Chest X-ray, AP view. Patient: 54 years old, sex M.
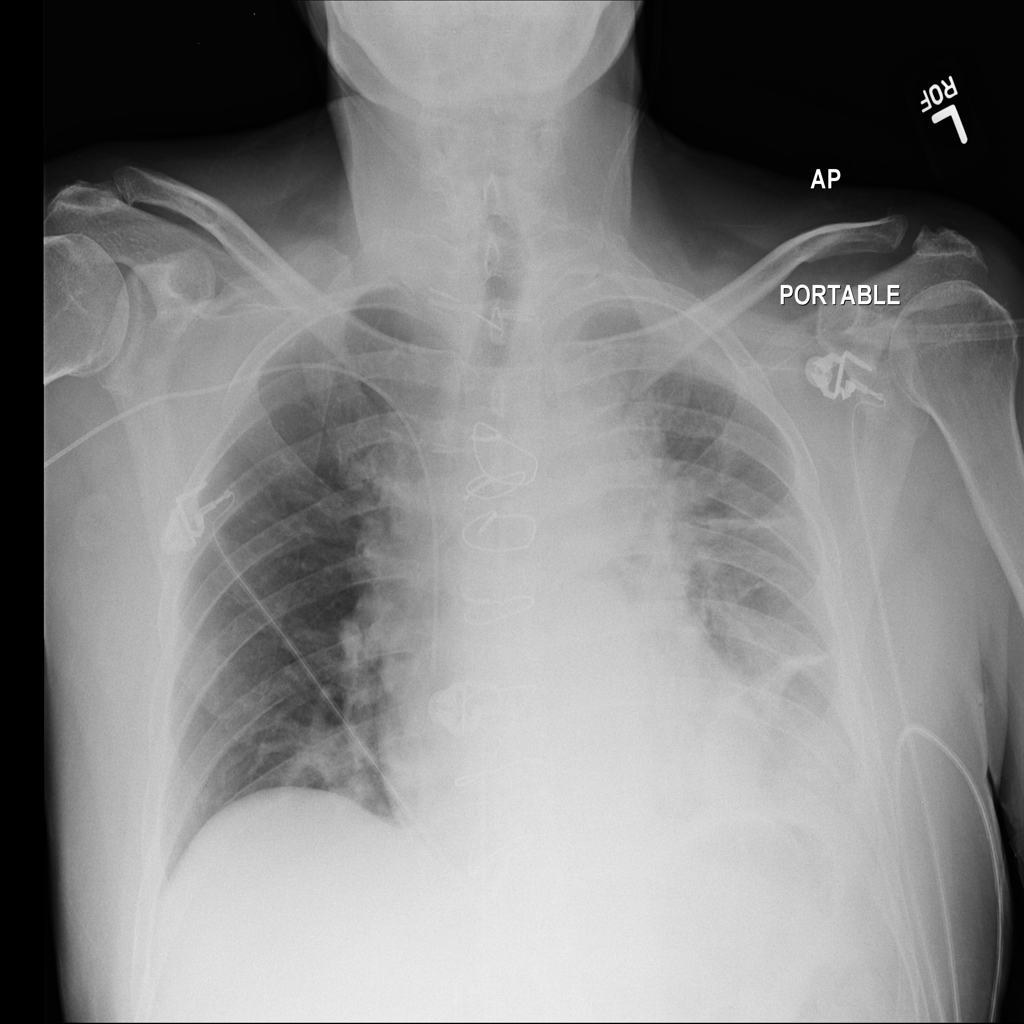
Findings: Pleural_Thickening